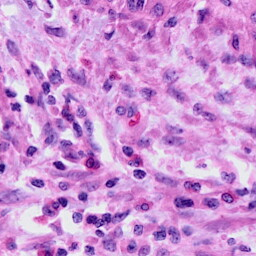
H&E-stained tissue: Cervix